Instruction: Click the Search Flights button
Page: home
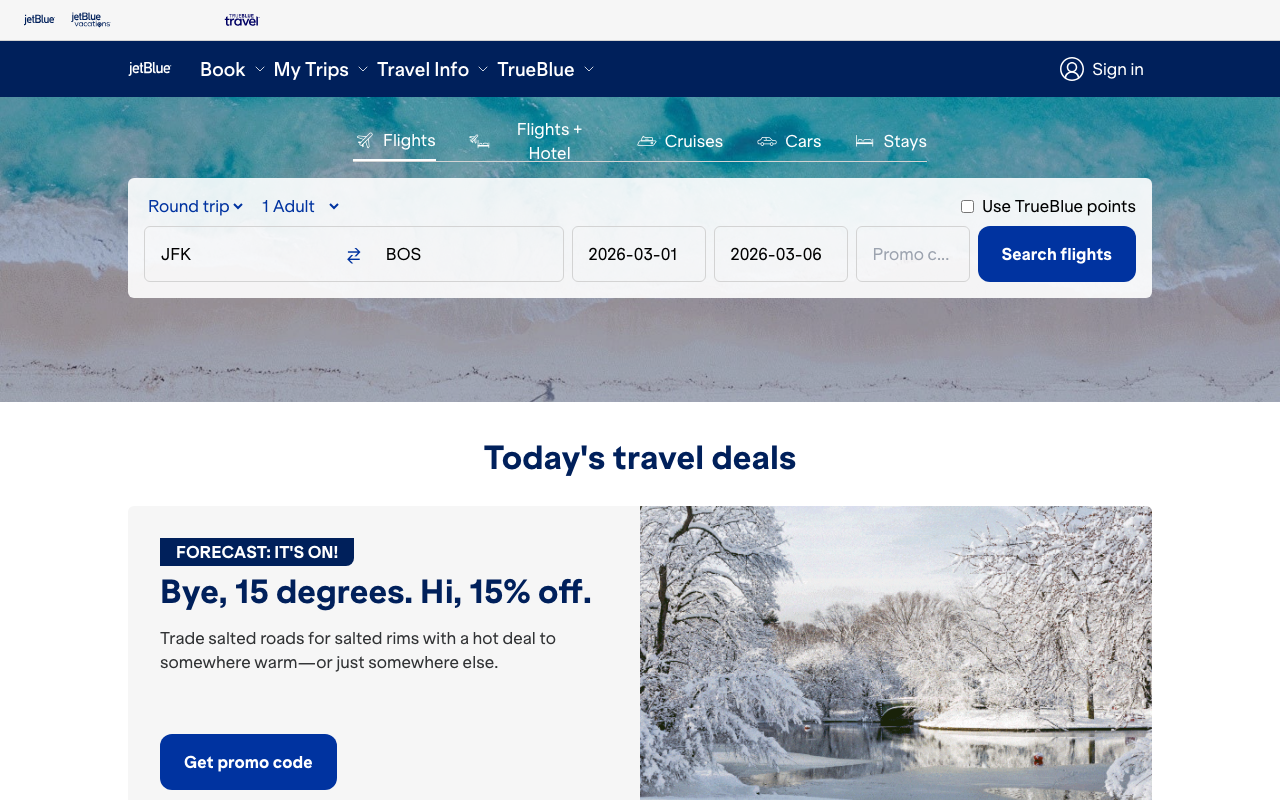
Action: click